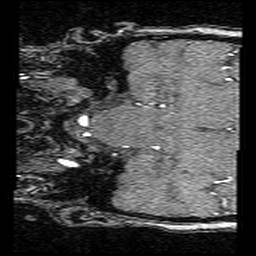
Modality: angio
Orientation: coronal
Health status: ill
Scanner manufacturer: siemens
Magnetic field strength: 3 T
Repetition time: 0.022 s
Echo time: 0.0036 s